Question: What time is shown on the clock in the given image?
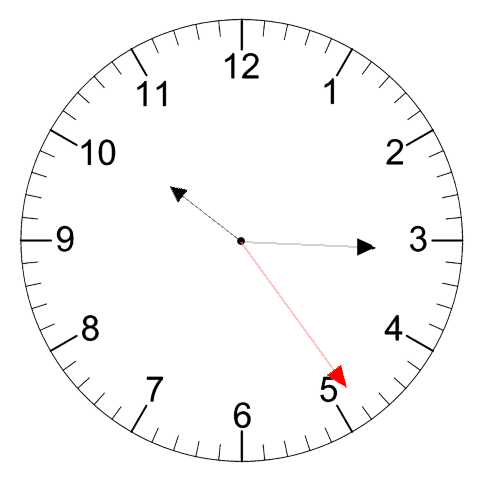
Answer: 10:15:24